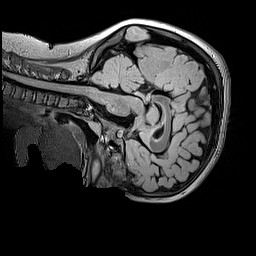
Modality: FLAIR
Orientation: sagittal
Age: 9
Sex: male
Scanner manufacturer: siemens
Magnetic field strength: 3 T
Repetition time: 5 s
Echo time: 0.388 s